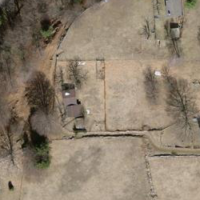
EUNIS habitat code: 45
Species observed at this site:
Lomographa bimaculata
Lomographa temerata
Katha depressa
Aphantopus hyperantus
Closterotomus biclavatus
Pandemis heparana
Autographa gamma
Cosmorhoe ocellata
Odontopera bidentata
Aglais urticae
Apoda limacodes
Episyrphus balteatus
Peribatodes rhomboidaria
Lasiommata megera
Meles meles
Pandemis cerasana
Lasiommata maera
Barbitistes obtusus
Aporia crataegi
Papilio machaon
Lycaena phlaeas
Clinopodium vulgare
Epagoge grotiana